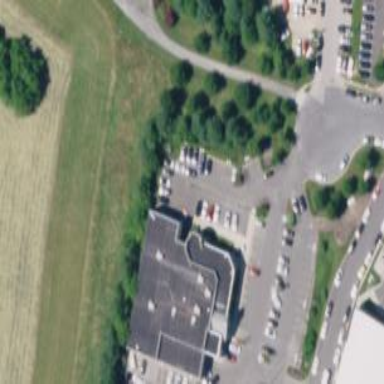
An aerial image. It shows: Retail building housing car shop.